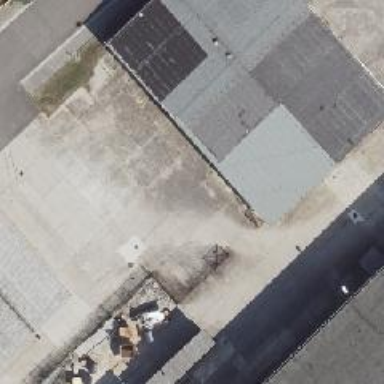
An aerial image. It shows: Parking aisle with concrete surface.